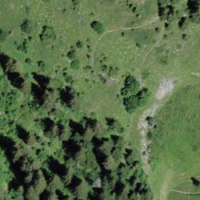
EUNIS habitat code: 23
Species observed at this site:
Clinopodium alpinum